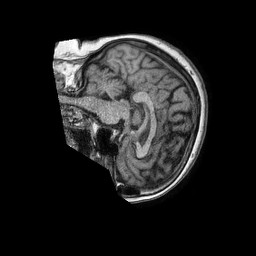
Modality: T1w
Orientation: sagittal
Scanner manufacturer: philips
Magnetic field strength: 1.5 T
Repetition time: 0.00771 s
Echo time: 0.003574 s